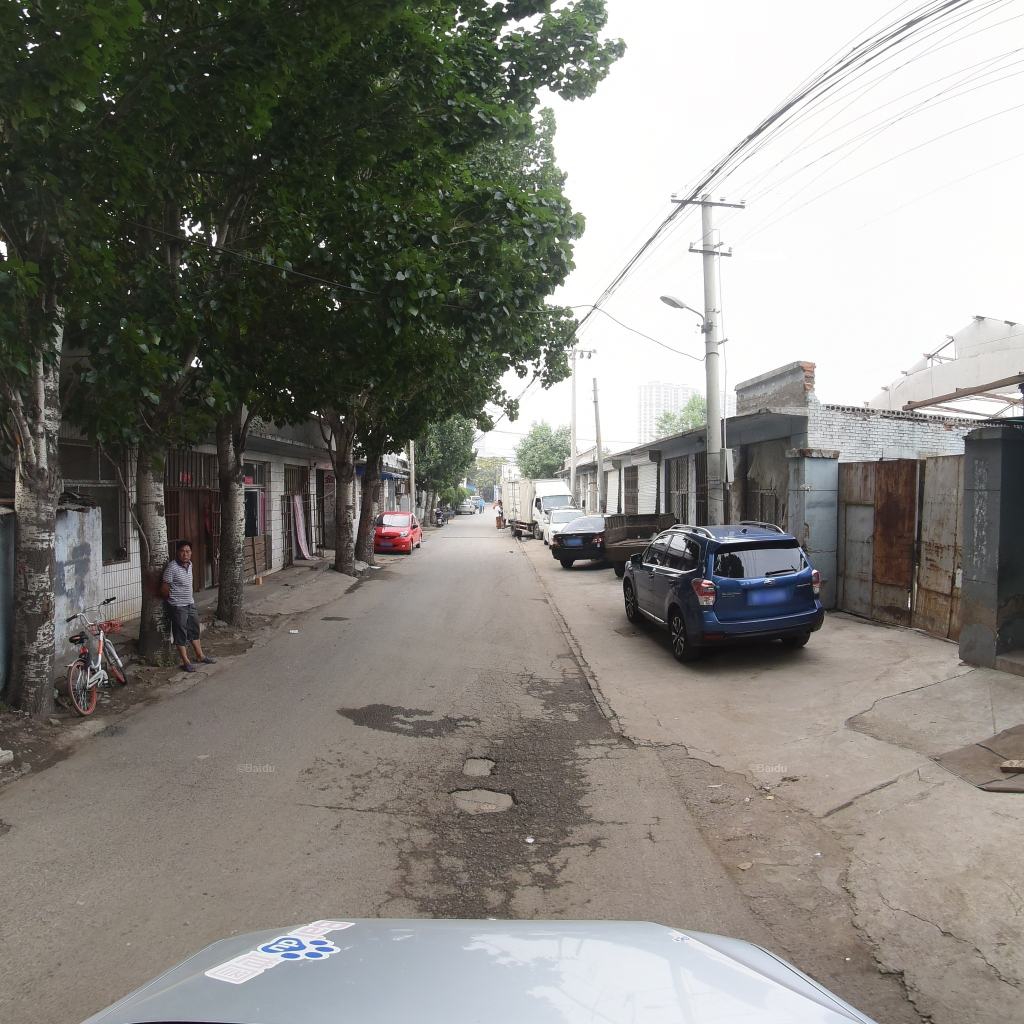
Region: Fengtai
Road damage annotations: alligator crack, longitudinal crack, pothole, pothole